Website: home-depot
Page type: payment
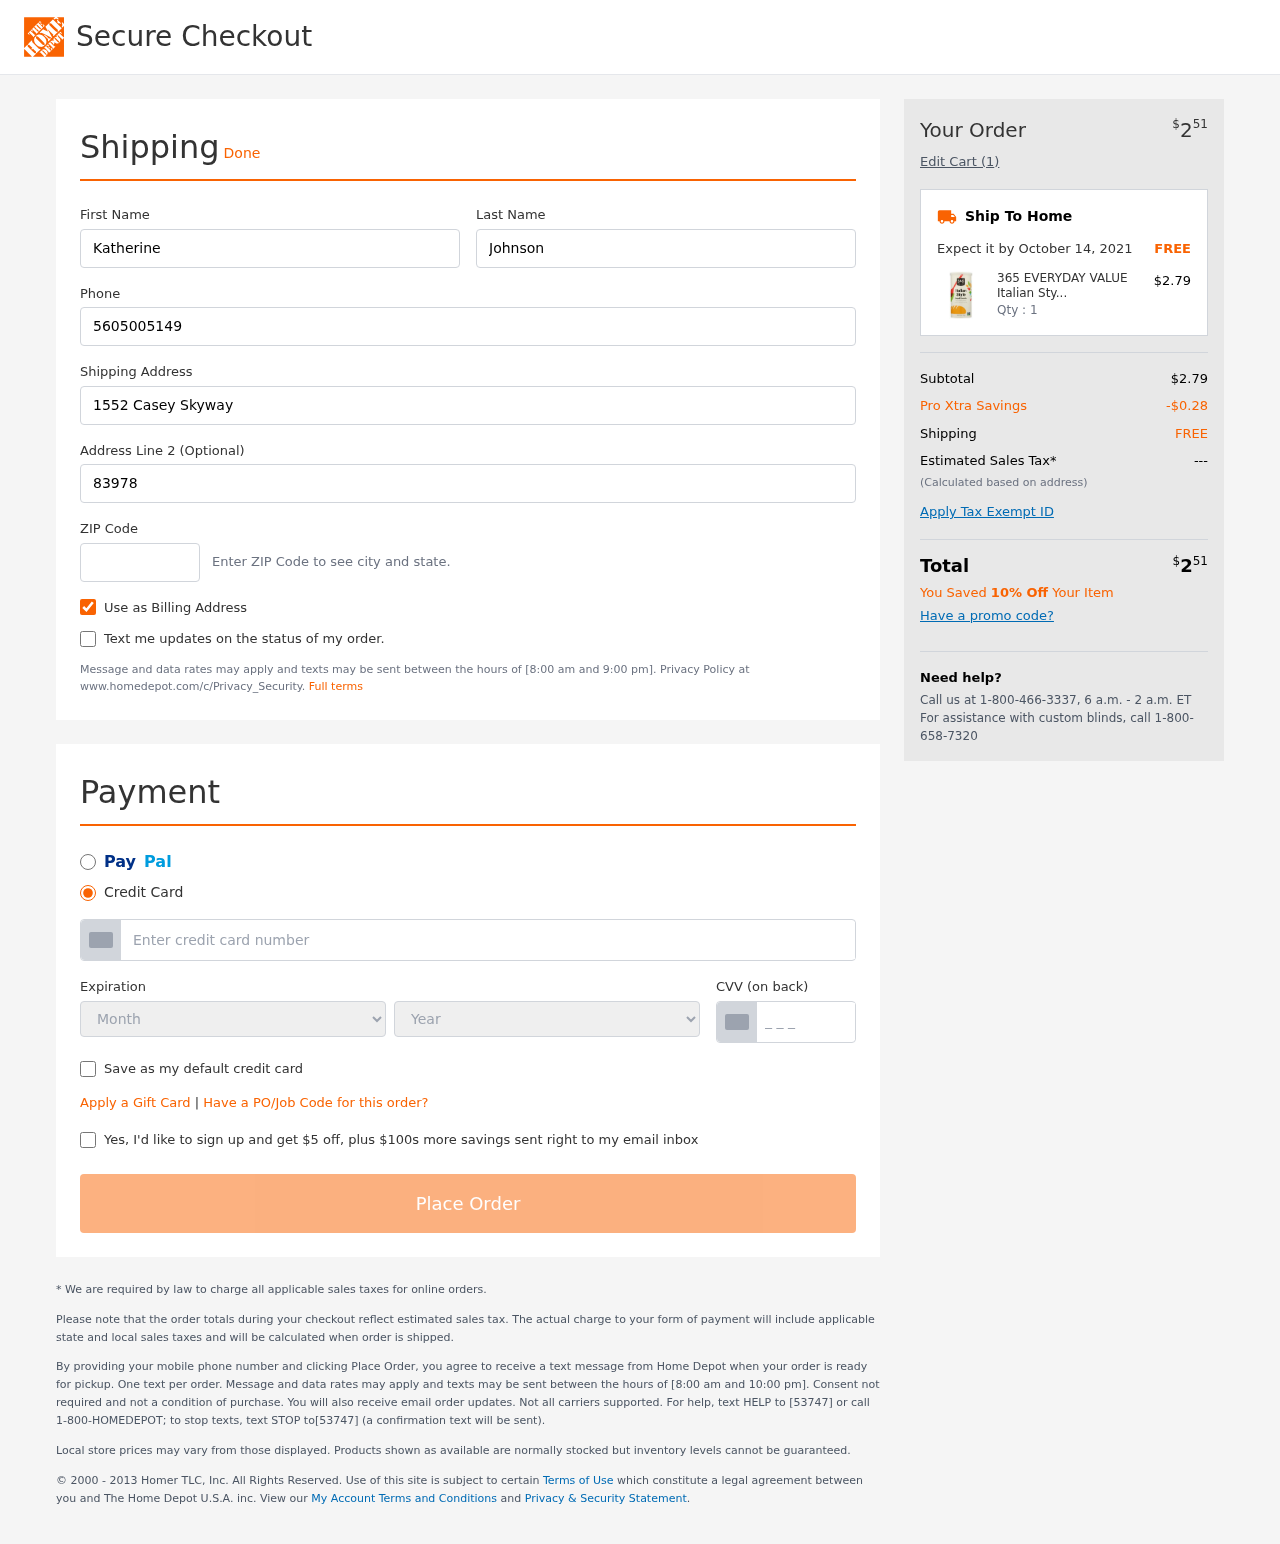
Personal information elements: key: PII_CARD_CVV
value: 313
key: PII_CARD_EXPIRY_MONTH
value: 01
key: PII_CARD_EXPIRY_YEAR
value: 27
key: PII_CARD_NUMBER
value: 4082 3076 8772 8818
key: PII_FIRSTNAME
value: Katherine
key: PII_LASTNAME
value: Johnson
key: PII_PHONE
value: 5605005149
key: PII_POSTCODE
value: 38258
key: PII_STREET
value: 1552 Casey Skyway
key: PII_STREET2
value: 83978 Robert Well Suite 250
Product elements: key: PRODUCT1_NAME
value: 365 EVERYDAY VALUE Italian Style Bread Crumbs, 15 OZ
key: PRODUCT1_PRICE
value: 2.79
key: PRODUCT1_QUANTITY
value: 1
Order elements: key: ORDER_TOTAL
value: $251
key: ORDER_NUM_ITEMS
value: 1
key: ORDER_DELIVERY_DATE
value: October 14, 2021
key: ORDER_SUBTOTAL
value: $2.79
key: ORDER_DISCOUNT
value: -$0.28
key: ORDER_SHIPPING_COST
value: FREE